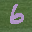
Label: 6